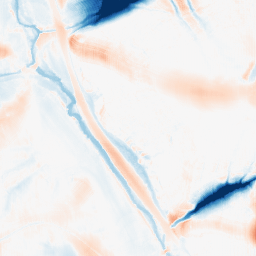
Category: morphological
Decomposition family: morphological_ellipse
Decomposition parameters: operation: average
width: 50
height: 50
Upsampling method: fft_zeropad
Upsampling parameters: scale: 8
Upsampling scale: 8